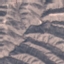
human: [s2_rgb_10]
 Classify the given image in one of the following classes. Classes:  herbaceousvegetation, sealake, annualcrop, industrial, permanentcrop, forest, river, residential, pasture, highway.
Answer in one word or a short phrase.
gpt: HerbaceousVegetation